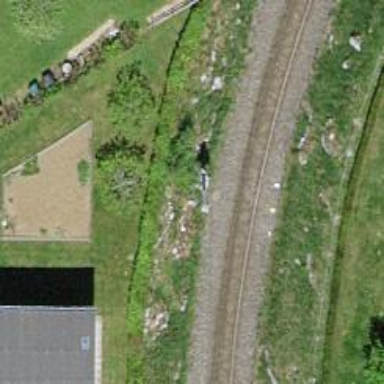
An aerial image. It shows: Narrow-gauge railway track electrified by contact line.